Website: walmart
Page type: billing-address
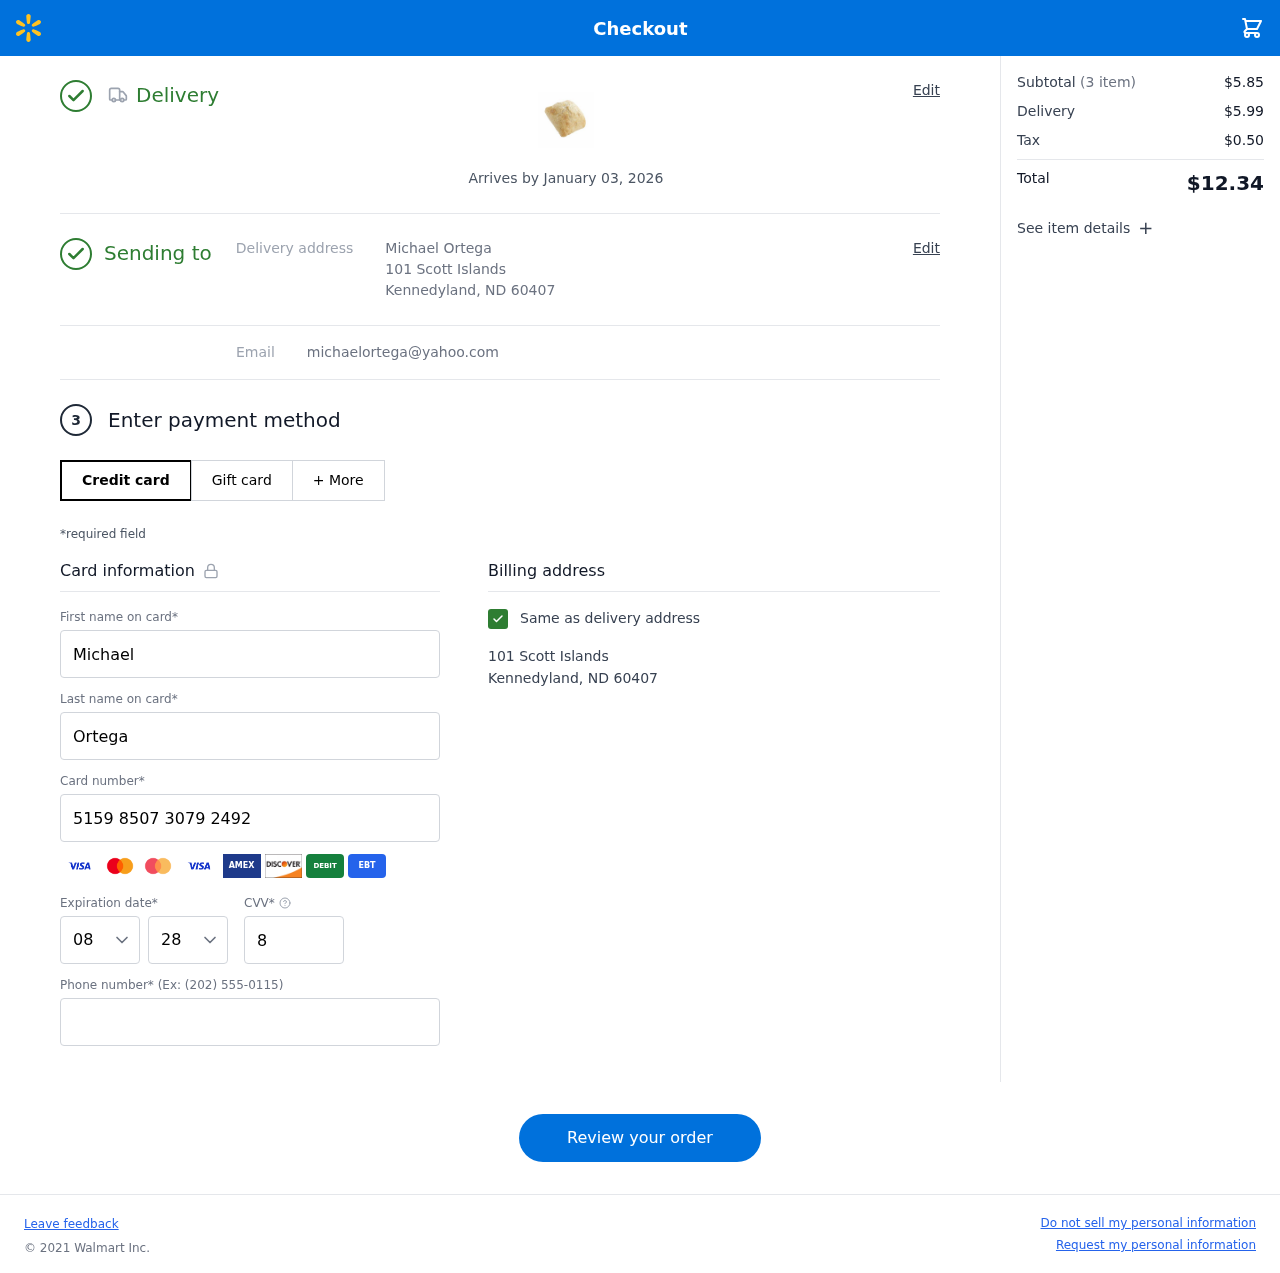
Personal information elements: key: PII_CARD_CVV
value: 810
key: PII_CARD_EXPIRY_MONTH
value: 08
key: PII_CARD_EXPIRY_YEAR
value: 28
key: PII_CARD_NUMBER
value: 5159 8507 3079 2492
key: PII_EMAIL
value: michaelortega@yahoo.com
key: PII_FIRSTNAME
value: Michael
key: PII_FULLNAME
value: Michael Ortega
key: PII_LASTNAME
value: Ortega
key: PII_PHONE
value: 8536918447
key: PII_STREET
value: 101 Scott Islands
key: PII_CITY_STATE_ZIP
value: Kennedyland, ND 60407
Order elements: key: ORDER_DELIVERY_DATE
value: Arrives by January 03, 2026
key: ORDER_NUM_ITEMS
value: (3 item)
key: ORDER_SUBTOTAL
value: $5.85
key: ORDER_SHIPPING_COST
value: $5.99
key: ORDER_TAX
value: $0.50
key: ORDER_TOTAL
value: $12.34